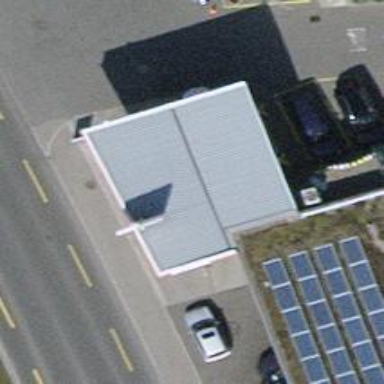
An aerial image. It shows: Fuel station.